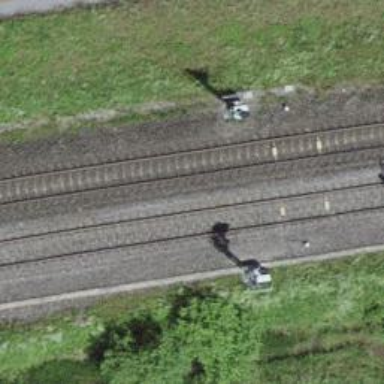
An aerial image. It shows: Railway signal.